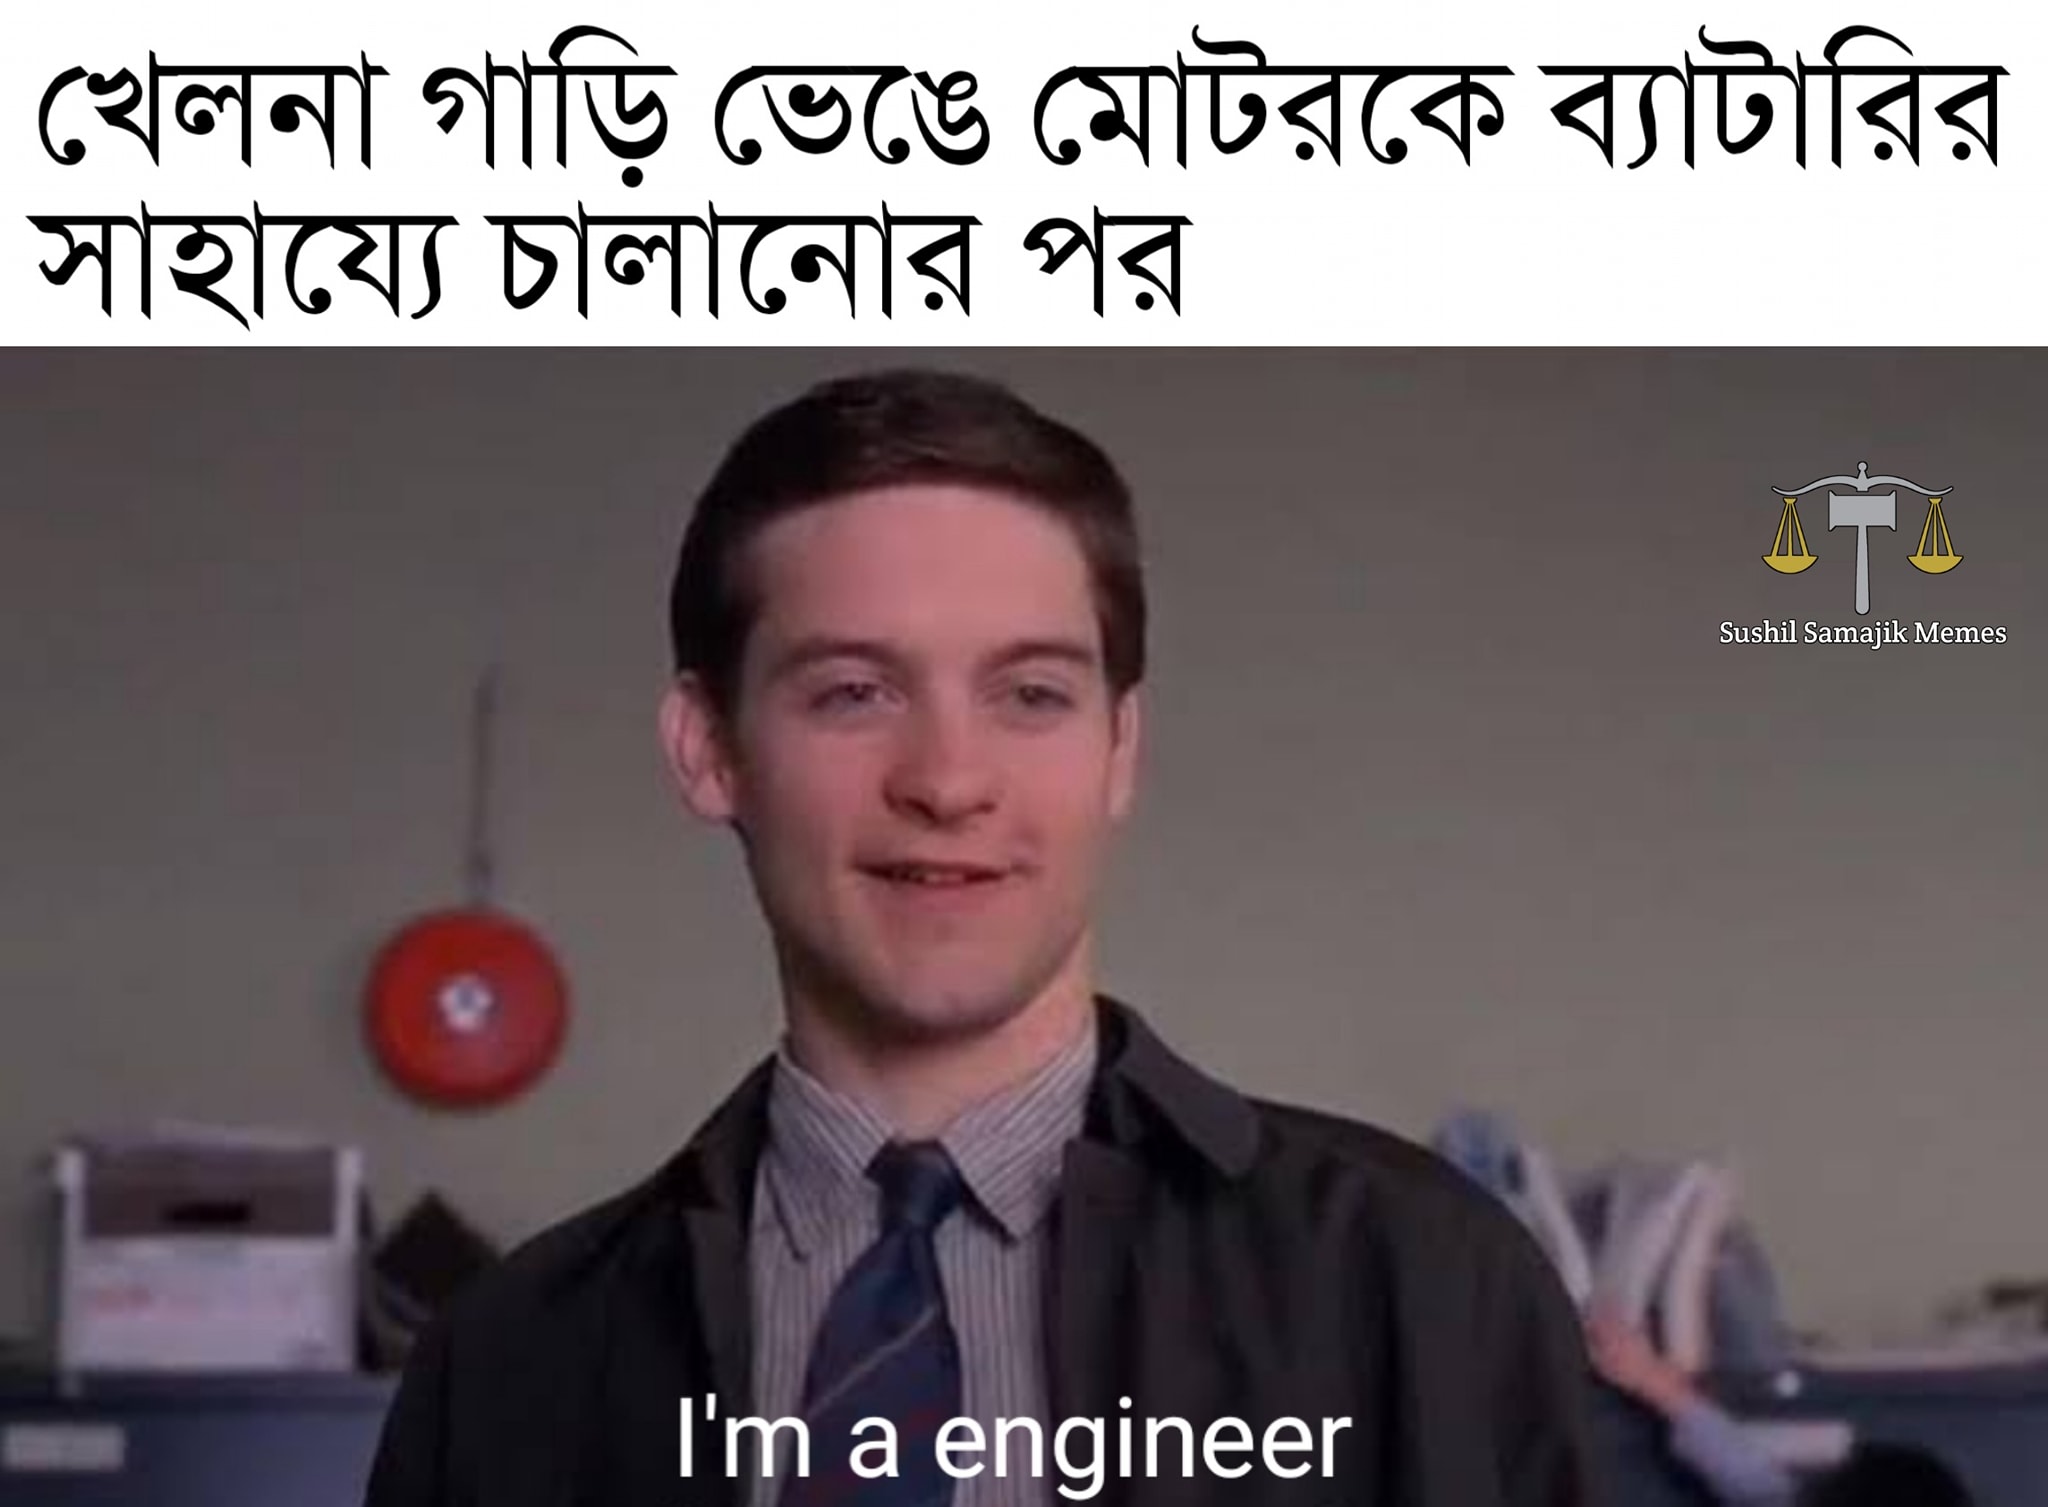
Caption: খেলনা গাড়ি ভেঙ্গে মোটরকে ব্যাটারির সাহায্যে চালানোর পর    I'm a engineer
Label: non-hate